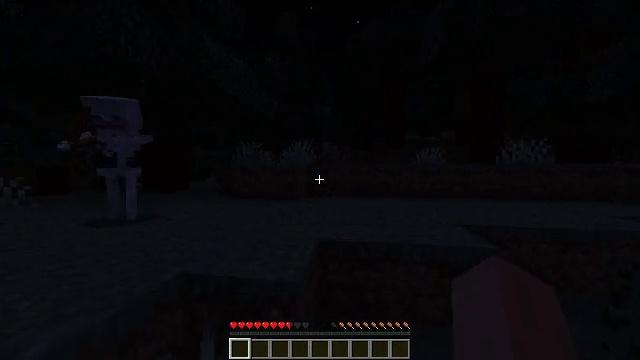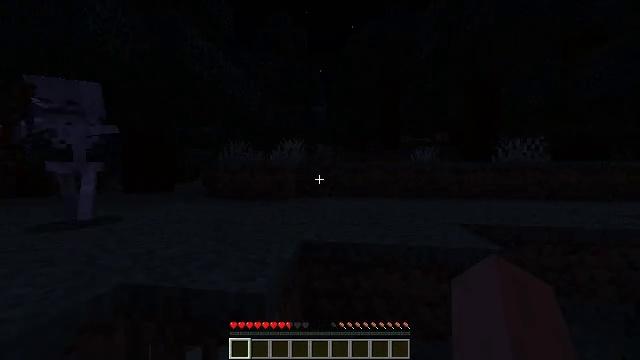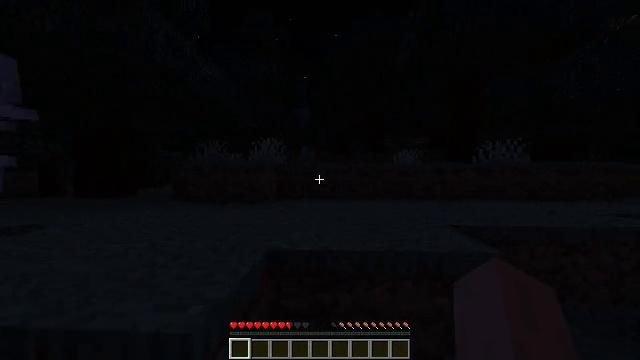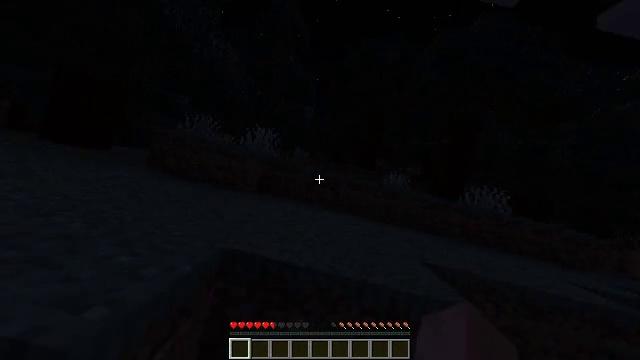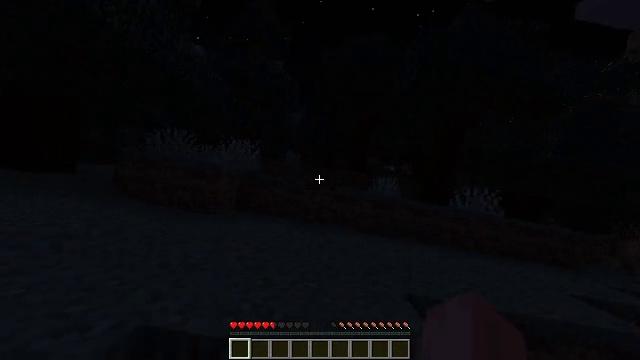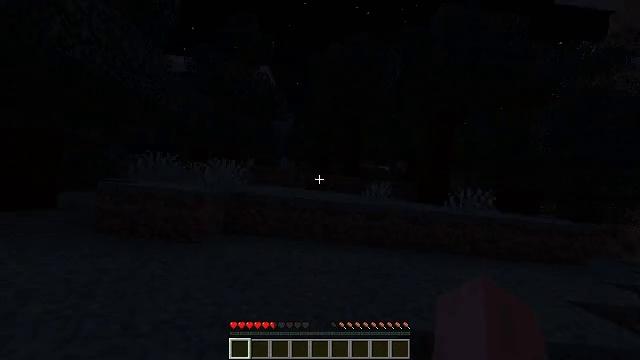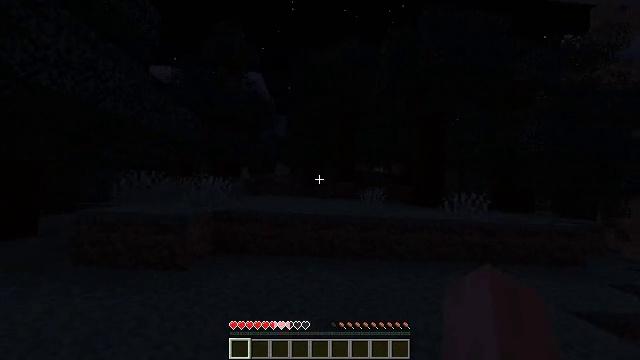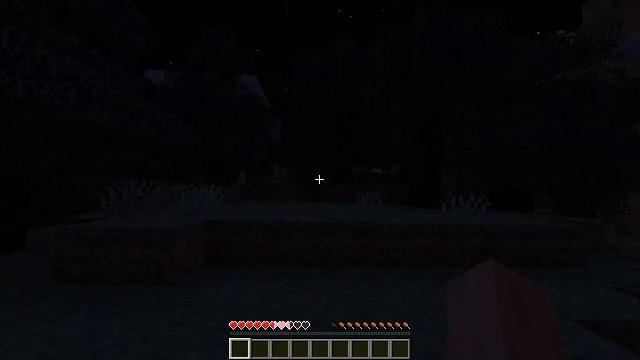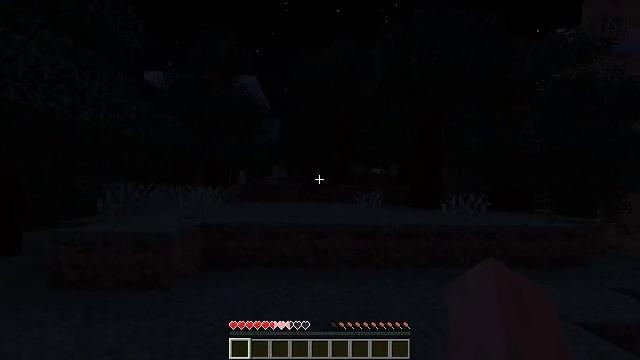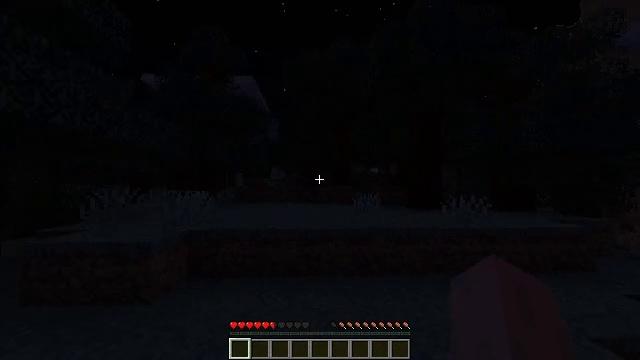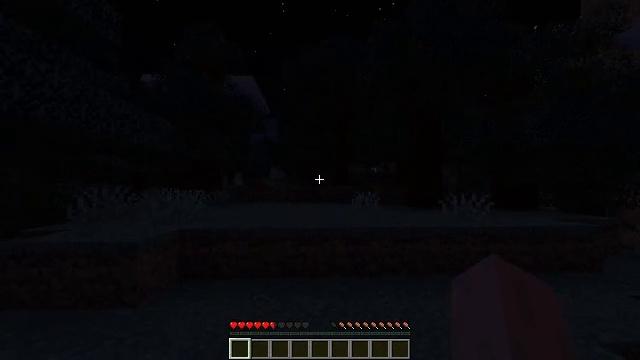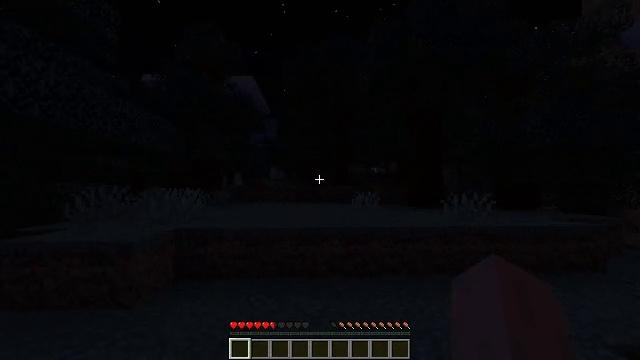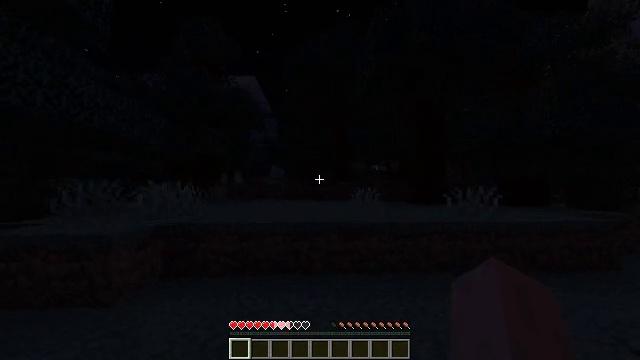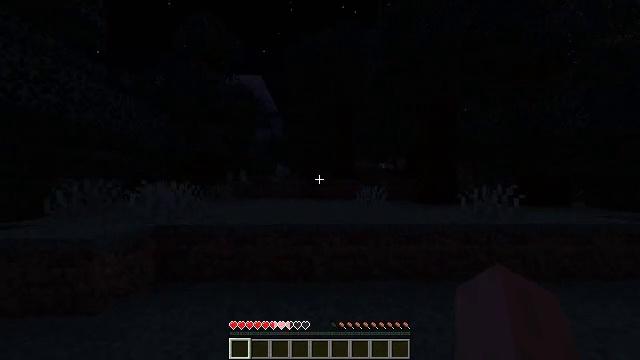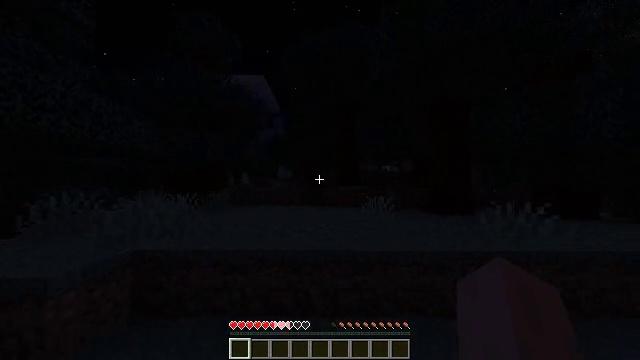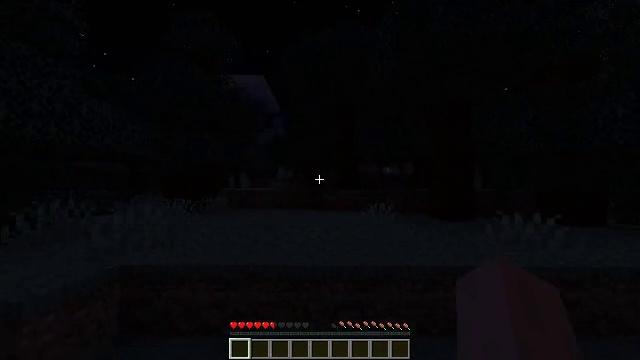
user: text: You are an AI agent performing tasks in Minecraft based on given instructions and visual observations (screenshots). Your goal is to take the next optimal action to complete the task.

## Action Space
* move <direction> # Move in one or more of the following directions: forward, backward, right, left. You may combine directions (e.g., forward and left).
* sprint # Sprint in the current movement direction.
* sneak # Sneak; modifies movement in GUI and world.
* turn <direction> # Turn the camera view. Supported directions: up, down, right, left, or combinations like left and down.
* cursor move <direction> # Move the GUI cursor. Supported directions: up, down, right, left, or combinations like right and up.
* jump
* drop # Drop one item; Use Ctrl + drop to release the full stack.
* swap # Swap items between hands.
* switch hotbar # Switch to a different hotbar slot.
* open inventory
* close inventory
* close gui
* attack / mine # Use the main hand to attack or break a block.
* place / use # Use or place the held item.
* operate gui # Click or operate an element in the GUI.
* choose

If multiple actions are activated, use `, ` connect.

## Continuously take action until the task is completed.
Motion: motion action
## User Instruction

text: Obtain red mushroom blocks for decoration.
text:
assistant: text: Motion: move forward, sprint, turn right, jump
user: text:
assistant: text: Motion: move forward, sprint, turn right and up, jump
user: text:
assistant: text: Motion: move forward, sprint, turn right and up, jump
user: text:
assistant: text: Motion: move forward, sprint, turn right, jump
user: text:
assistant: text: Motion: move forward, sprint, jump
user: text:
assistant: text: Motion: move forward, sprint, jump
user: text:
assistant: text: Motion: move forward, sprint, jump
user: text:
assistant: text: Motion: move forward, sprint, jump
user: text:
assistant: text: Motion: move forward, sprint, jump
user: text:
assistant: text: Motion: move forward, sprint, jump
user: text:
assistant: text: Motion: move forward, sprint, jump
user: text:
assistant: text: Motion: move forward, sprint, jump
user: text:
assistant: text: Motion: move forward, sprint, turn left, jump
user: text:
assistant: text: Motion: move forward, sprint, jump
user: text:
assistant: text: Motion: move forward, sprint, jump
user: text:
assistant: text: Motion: move forward, sprint, jump
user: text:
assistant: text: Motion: move forward, sprint, jump
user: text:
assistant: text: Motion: move forward, sprint, jump
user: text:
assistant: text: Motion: move forward, sprint, jump
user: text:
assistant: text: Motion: move forward, sprint, turn right and down, jump
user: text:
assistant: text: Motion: move forward, sprint, turn right, jump
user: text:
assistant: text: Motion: move forward, sprint, turn right, jump
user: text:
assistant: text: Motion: move forward, sprint, turn right, jump
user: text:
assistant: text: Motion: move forward, sprint, jump
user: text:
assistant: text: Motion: move forward, sprint, jump
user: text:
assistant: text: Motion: move forward, sprint, jump
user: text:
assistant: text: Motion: move forward, sprint, jump
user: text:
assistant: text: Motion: move forward, sprint, jump
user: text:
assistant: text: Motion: move forward, sprint, jump
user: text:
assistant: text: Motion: move forward, sprint, turn left, jump